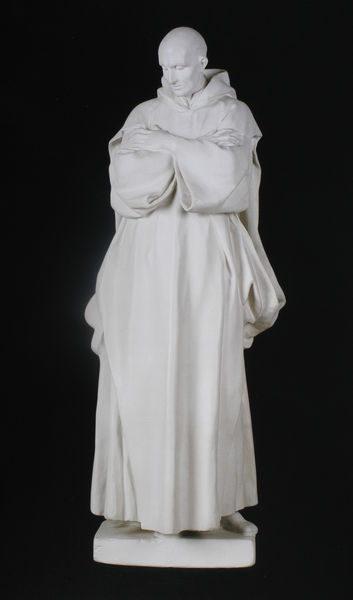
Titel: Saint Bruno
Künstler: Jean-Antoine Houdon
Standort: Gotha
Institution: Schlossmuseum
Schlagwörter: dunkel, hand, kopf, mann, schatten, umhang, weiß, finger, geste, haar, hell, hintergrund, kleid, licht, marmor, mund, nase, ohr, schwarz, blick, tuch, mode, jung, arm, arme, augen, falten, gesicht, halten, lang, sockel, stehen, stein, steine, ärmel, hals, hände, schlank, auge, figur, geistlicher, gewand, kutte, mantel, stehend, kinn, ohren, traurig, zart, skulptur, statue, füße, wangen, ruhe, schuhe, gewicht, kahl, folds, hands, pope, priest, religious, robes, white, black, collar, dress, face, figurative, hair, nose, portrait, robe, ernst, glatze, gown, looking, stuck, socke, gesenkt, faltenwurf, glatt, plastik, podest, zehen, foto, fotografie, barfuss, denken, religion, groß, beten, gebet, entwurf, puppe, photo, ganzfigur, verschränkt, gestus, sad, classical, greek, man, roman, stone, toga, klerus, background, crossed, ear, folded, head, mönch, frei, eyes, feet, male, stand, flowing, geistlich, taschen, porzelan, bust, anbetung, fotographie, cap, chin, coat, fabric, mouth, realism, saint, design, cross, plaster, sculpture, gekreuzt, demut, kaputze, bruder, kapuze, drape, drapery, marble, person, franziskaner, human, ancient, arms, cape, cheeks, cloak, clothes, garment, pose, prayer, italian, art, dominikaner, bald, ears, foot, religiosität, monk, eye, legs, mark, cloth, bare, fingers, abt, figure, lips, long, albe, umarmt, verschränkte arme, überkreuz, kleriker, miniature, mud, christian, kreuz, bettelmönch, hönde, forehead, pedestal, standing, pray, body, whte, realistic, praying, photograph, left, meditativ, marmaor, tall, bold, leg, sleeves, looking down, sutane, buße, marmo, pensive, holy, clergy, hands folded, thought, contemplative, thoughtful, hood, mönchsgewand, barefeet, luke, atatue, hairless, head down, down, john, ivory, karthäuser, marbel, gips, gereuzt, bald head, balk, alb, cassock, dour, carved, loose, tunic, cloack, monnik, monch, stance, object, pedastal, while, lifelike, arms crossed, fold, artwork, downcast, religios, matthew, lik, friar, abbott, benedictine, cowl, jesuit, kahlköpfig, arme verschränkt, nackte füße, smooth, heiliger, piedestal, statuette, mänche, gekreuzte arme, full body, upright, sankt, mission, clised, head white, robe arm, abbot, statute, lifesize, nmönch, gltzw, frock, on, munk, folded arms, garb, solemn, crossed arms, silent, gletze, inn sich, sculptur, shaved, crossed hands, cross arms, discomfort, domenican, parying, fe3et, shaven, schweigen, einseitig, galze, sasd, mramor, lag, marbal, legfs, umgearmt, versenkung, meditation, innerlichkeit, enstein, blocik